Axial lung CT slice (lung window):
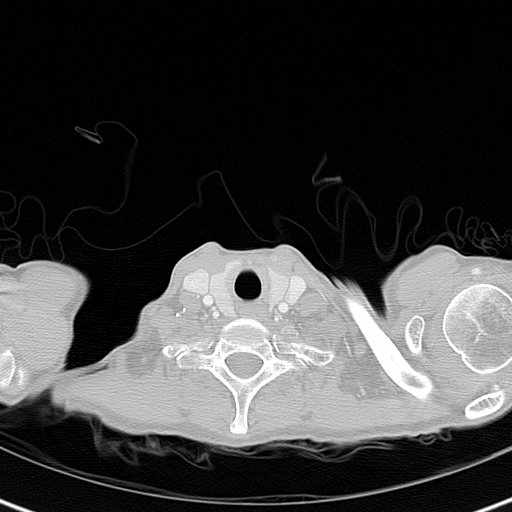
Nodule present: no